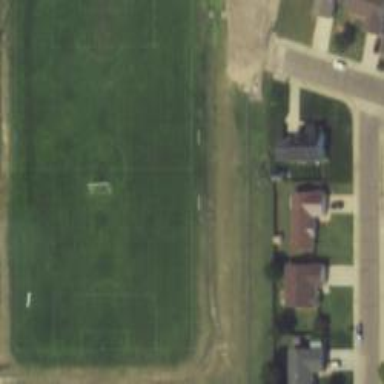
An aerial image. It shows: Soccer pitch with grass surface for leisure and sports.